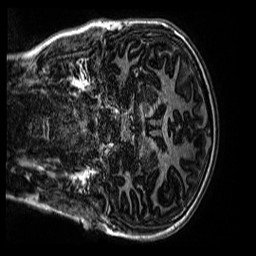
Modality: MP2RAGE
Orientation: coronal
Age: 12
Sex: female
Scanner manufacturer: siemens
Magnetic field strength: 3 T
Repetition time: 4 s
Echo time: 0.00299 s